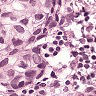
Metastatic tissue present: yes